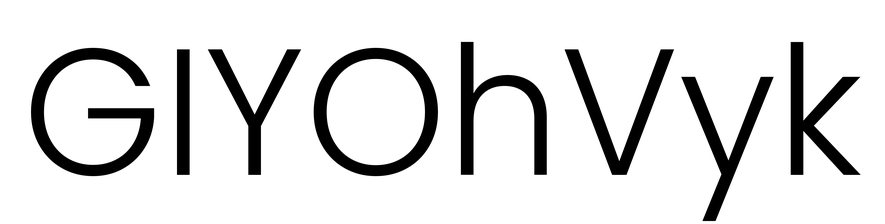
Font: Poppins-Light